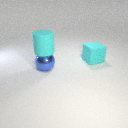
large cyan rubber cylinder above large blue metal sphere